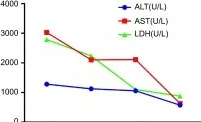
Dynamic changes in biochemical test results in case 2. (A) Changes in ALT, AST and LDH values during the hospital stay.
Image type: pathology (immunostaining)